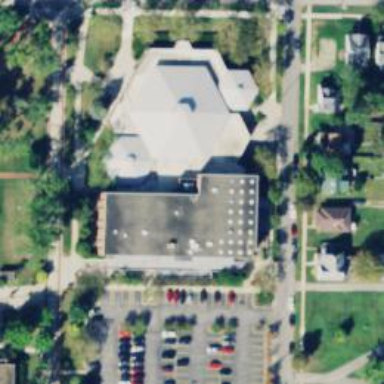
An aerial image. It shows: Theater building.